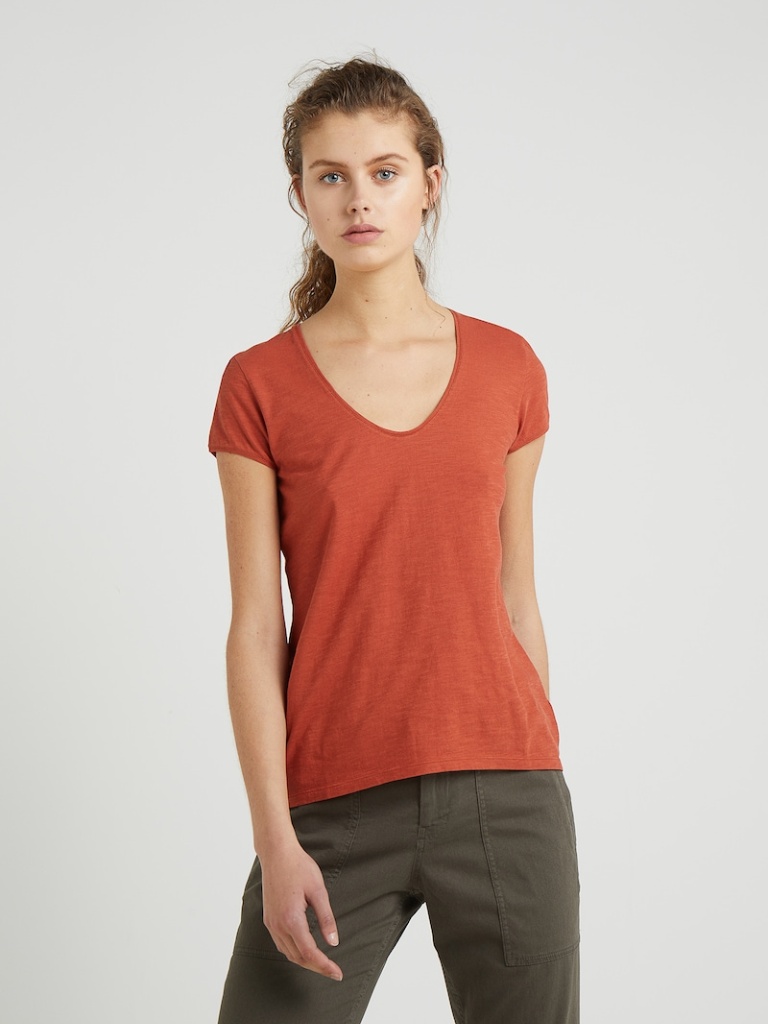
cotton relaxed short sleeve hip length Untucked v-neck t-shirt